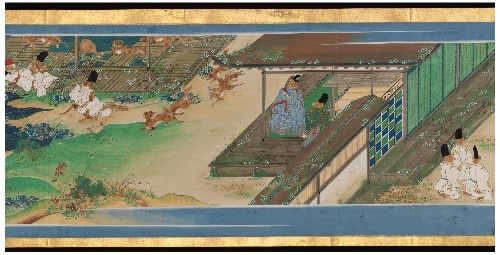
Artist: Ukita Ikkei
Artist bio: Japanese, 1795–1859
Date: ca. 1858
Object type: Handscroll
Classification: Paintings
Medium: Handscroll; ink and color on paper
Culture: Japan
Period: Edo period (1615–1868)
Dimensions: 11 3/4 in. x 25 ft. 6 in. (29.8 x 777.2 cm)
Department: Asian Art
Credit line: Rogers Fund, 1957
Accession year: 1957
Repository: Metropolitan Museum of Art, New York, NY
Tags: Foxes